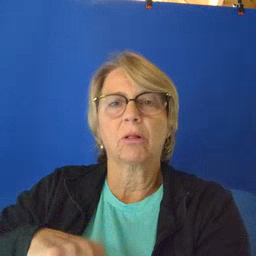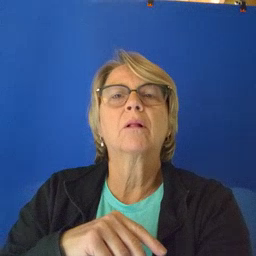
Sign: puzzle